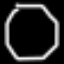
Label: octagon